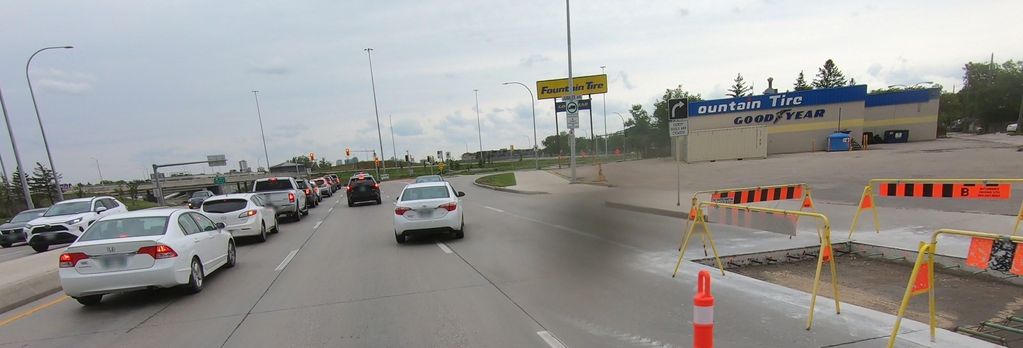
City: winnipeg